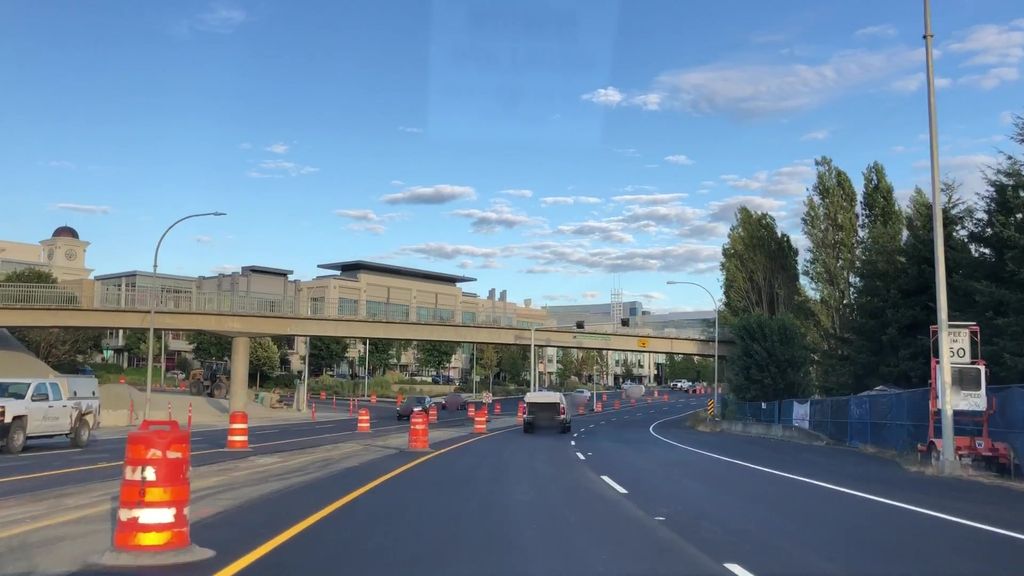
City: victoria